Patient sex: M
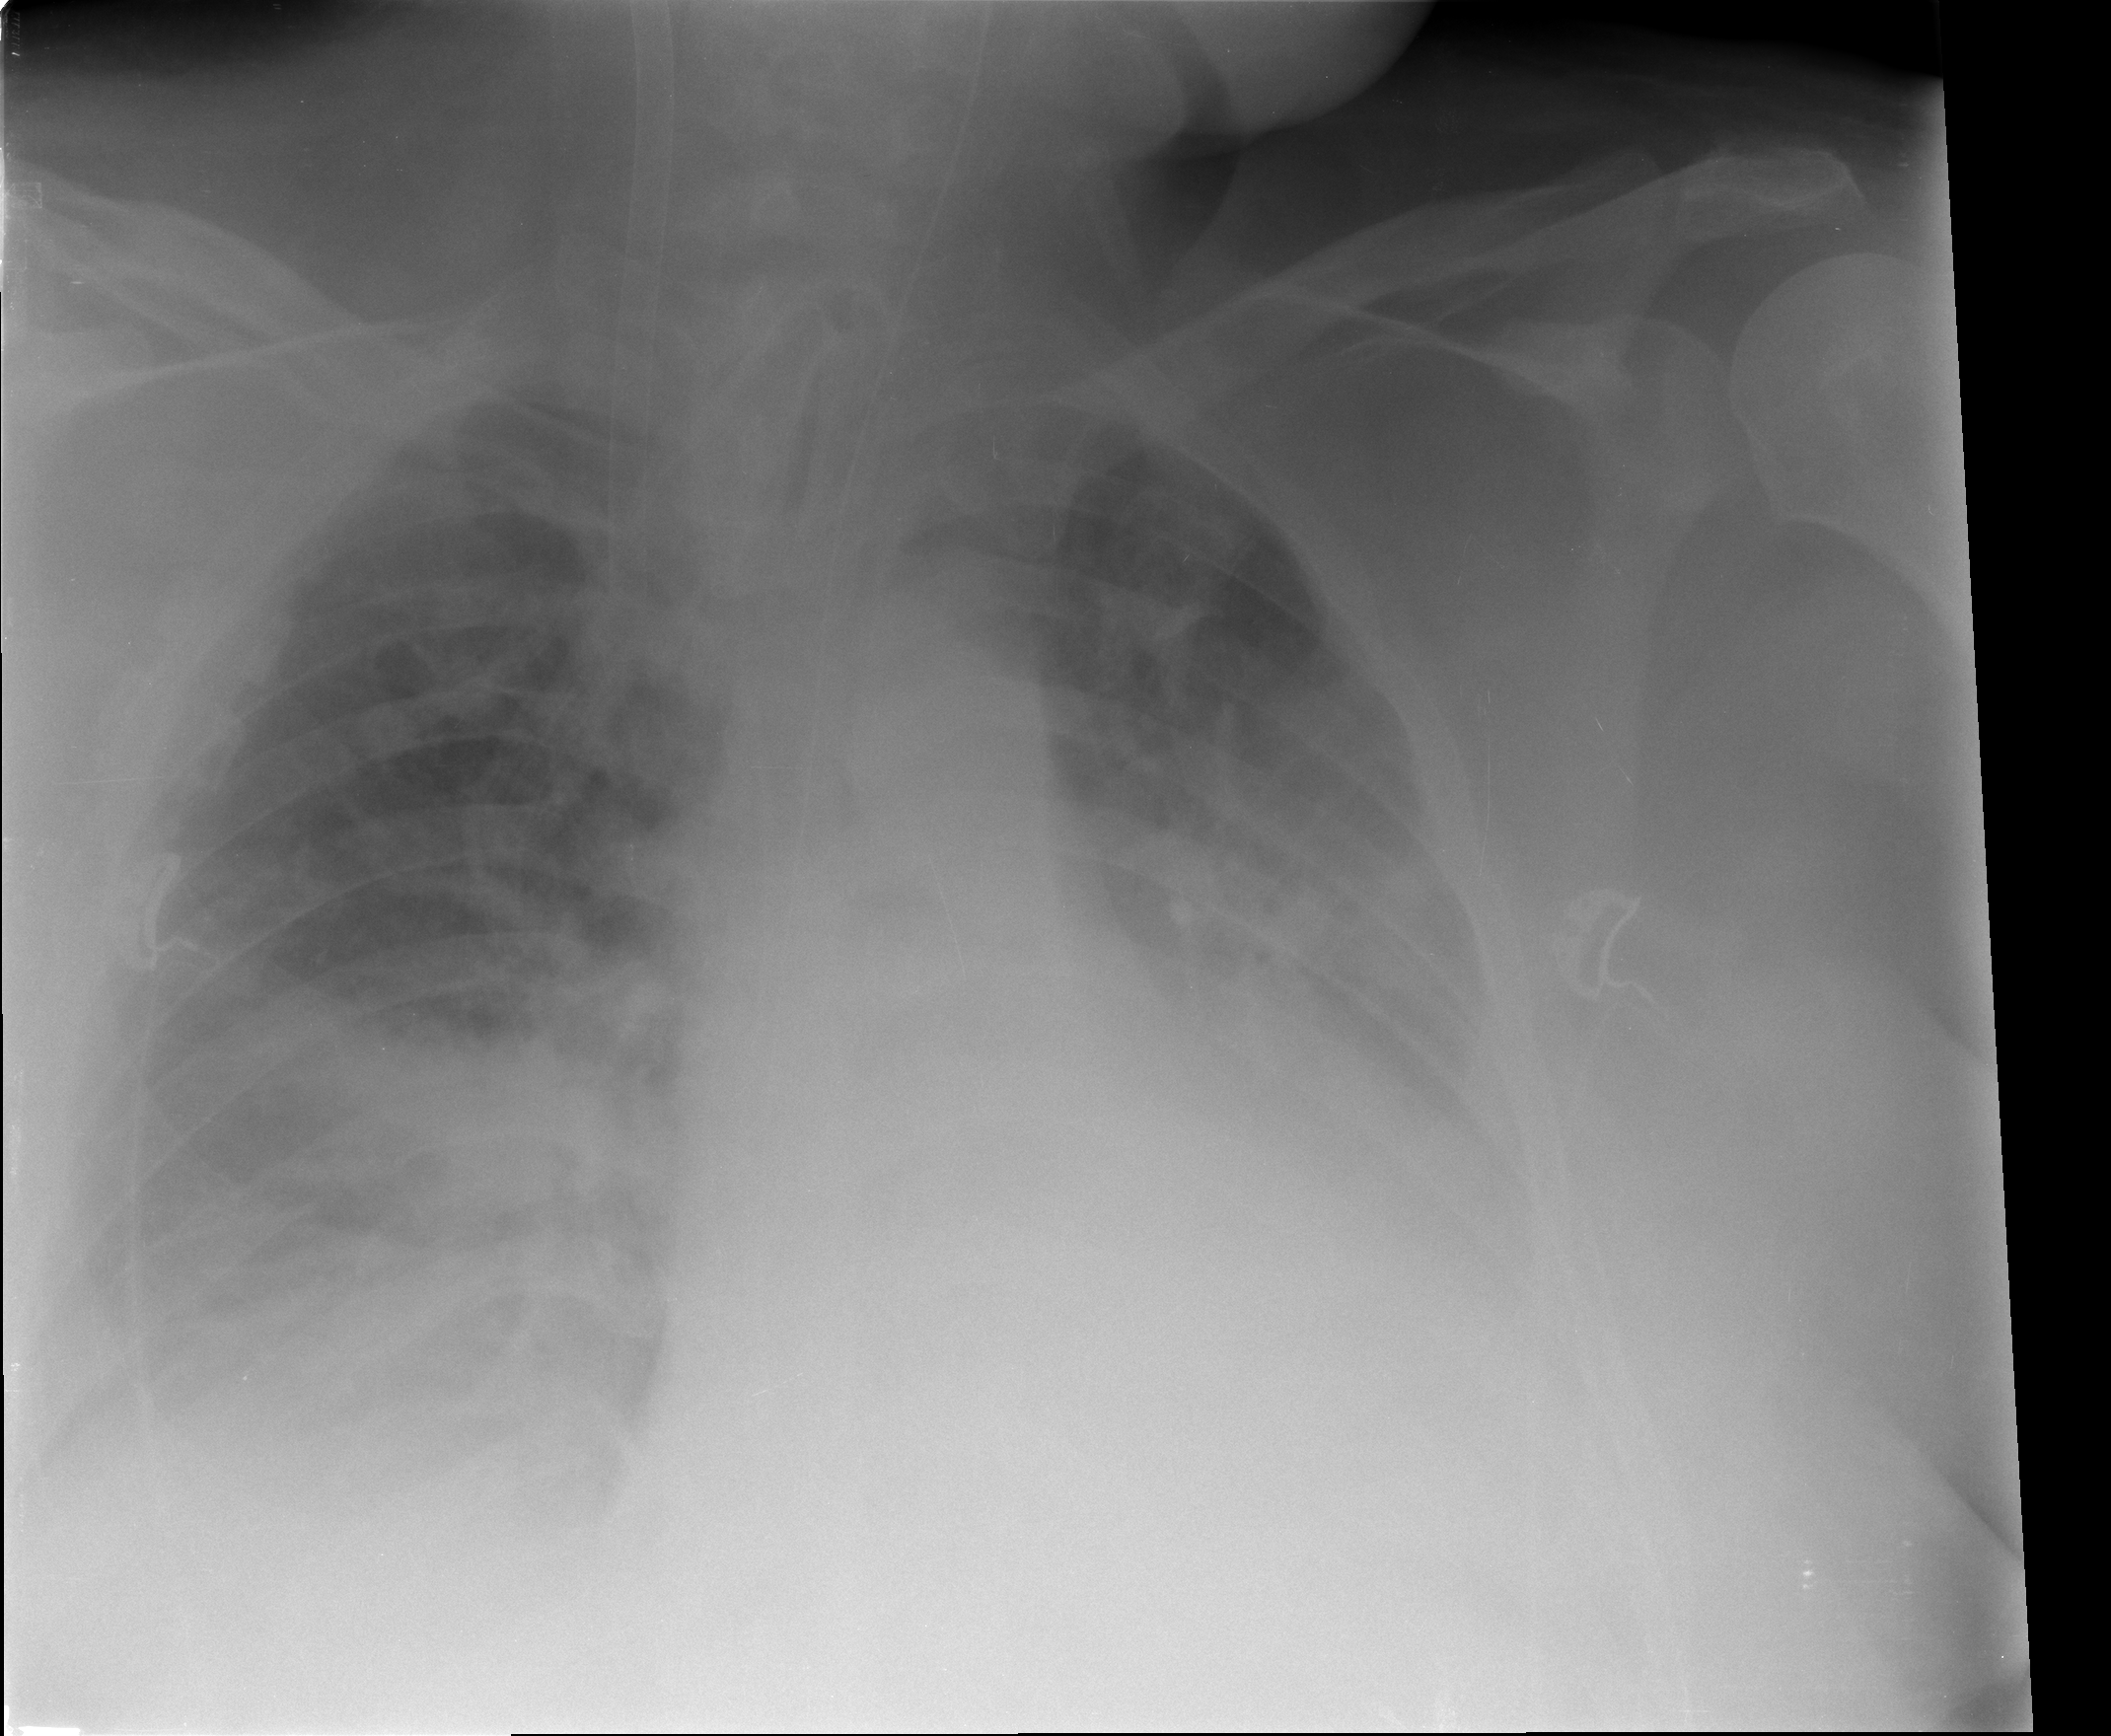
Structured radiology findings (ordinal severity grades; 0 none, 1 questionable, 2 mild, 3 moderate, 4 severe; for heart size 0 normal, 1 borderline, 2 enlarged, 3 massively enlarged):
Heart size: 2
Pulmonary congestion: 2
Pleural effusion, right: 3
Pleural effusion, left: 3
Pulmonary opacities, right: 1
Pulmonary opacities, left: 1
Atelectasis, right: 3
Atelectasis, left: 3